Interaction volume radius: 10 \u00c5
Interaction volume height: 20 \u00c5
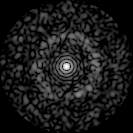
Disorder parameter: 0.8267